Aerial crown-view tile of a tropical tree (Barro Colorado Island, Panama), acquired 20250414:
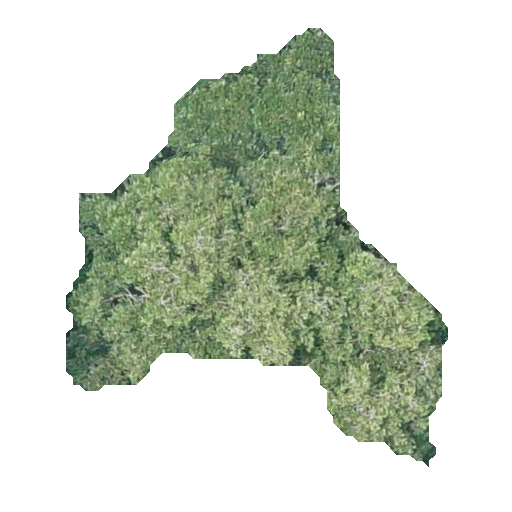
Species: Beilschmiedia tovarensis
GBIF accepted scientific name: Beilschmiedia tovarensis
Crown area: 129.972 m²